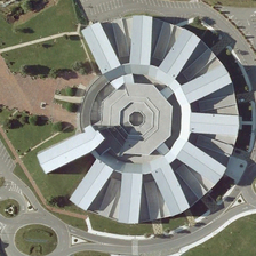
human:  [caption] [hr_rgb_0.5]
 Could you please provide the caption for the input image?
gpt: Three quarters of the gray buildings, roads and plants are connected together.

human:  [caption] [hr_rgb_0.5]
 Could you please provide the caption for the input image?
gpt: Three quarters of the gray buildings are surrounded by roads and plants.

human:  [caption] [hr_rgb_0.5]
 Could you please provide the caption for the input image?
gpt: There are three-quarters of gray buildings and roads connected with plants.

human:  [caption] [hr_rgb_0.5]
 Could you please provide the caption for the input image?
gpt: It is surrounded by three-quarters of gray buildings, and roads are connected with plants.

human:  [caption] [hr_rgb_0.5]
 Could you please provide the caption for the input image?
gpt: Three quarters of the gray buildings, roads and crops are connected.